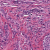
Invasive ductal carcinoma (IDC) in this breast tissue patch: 0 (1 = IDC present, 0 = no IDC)